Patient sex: M
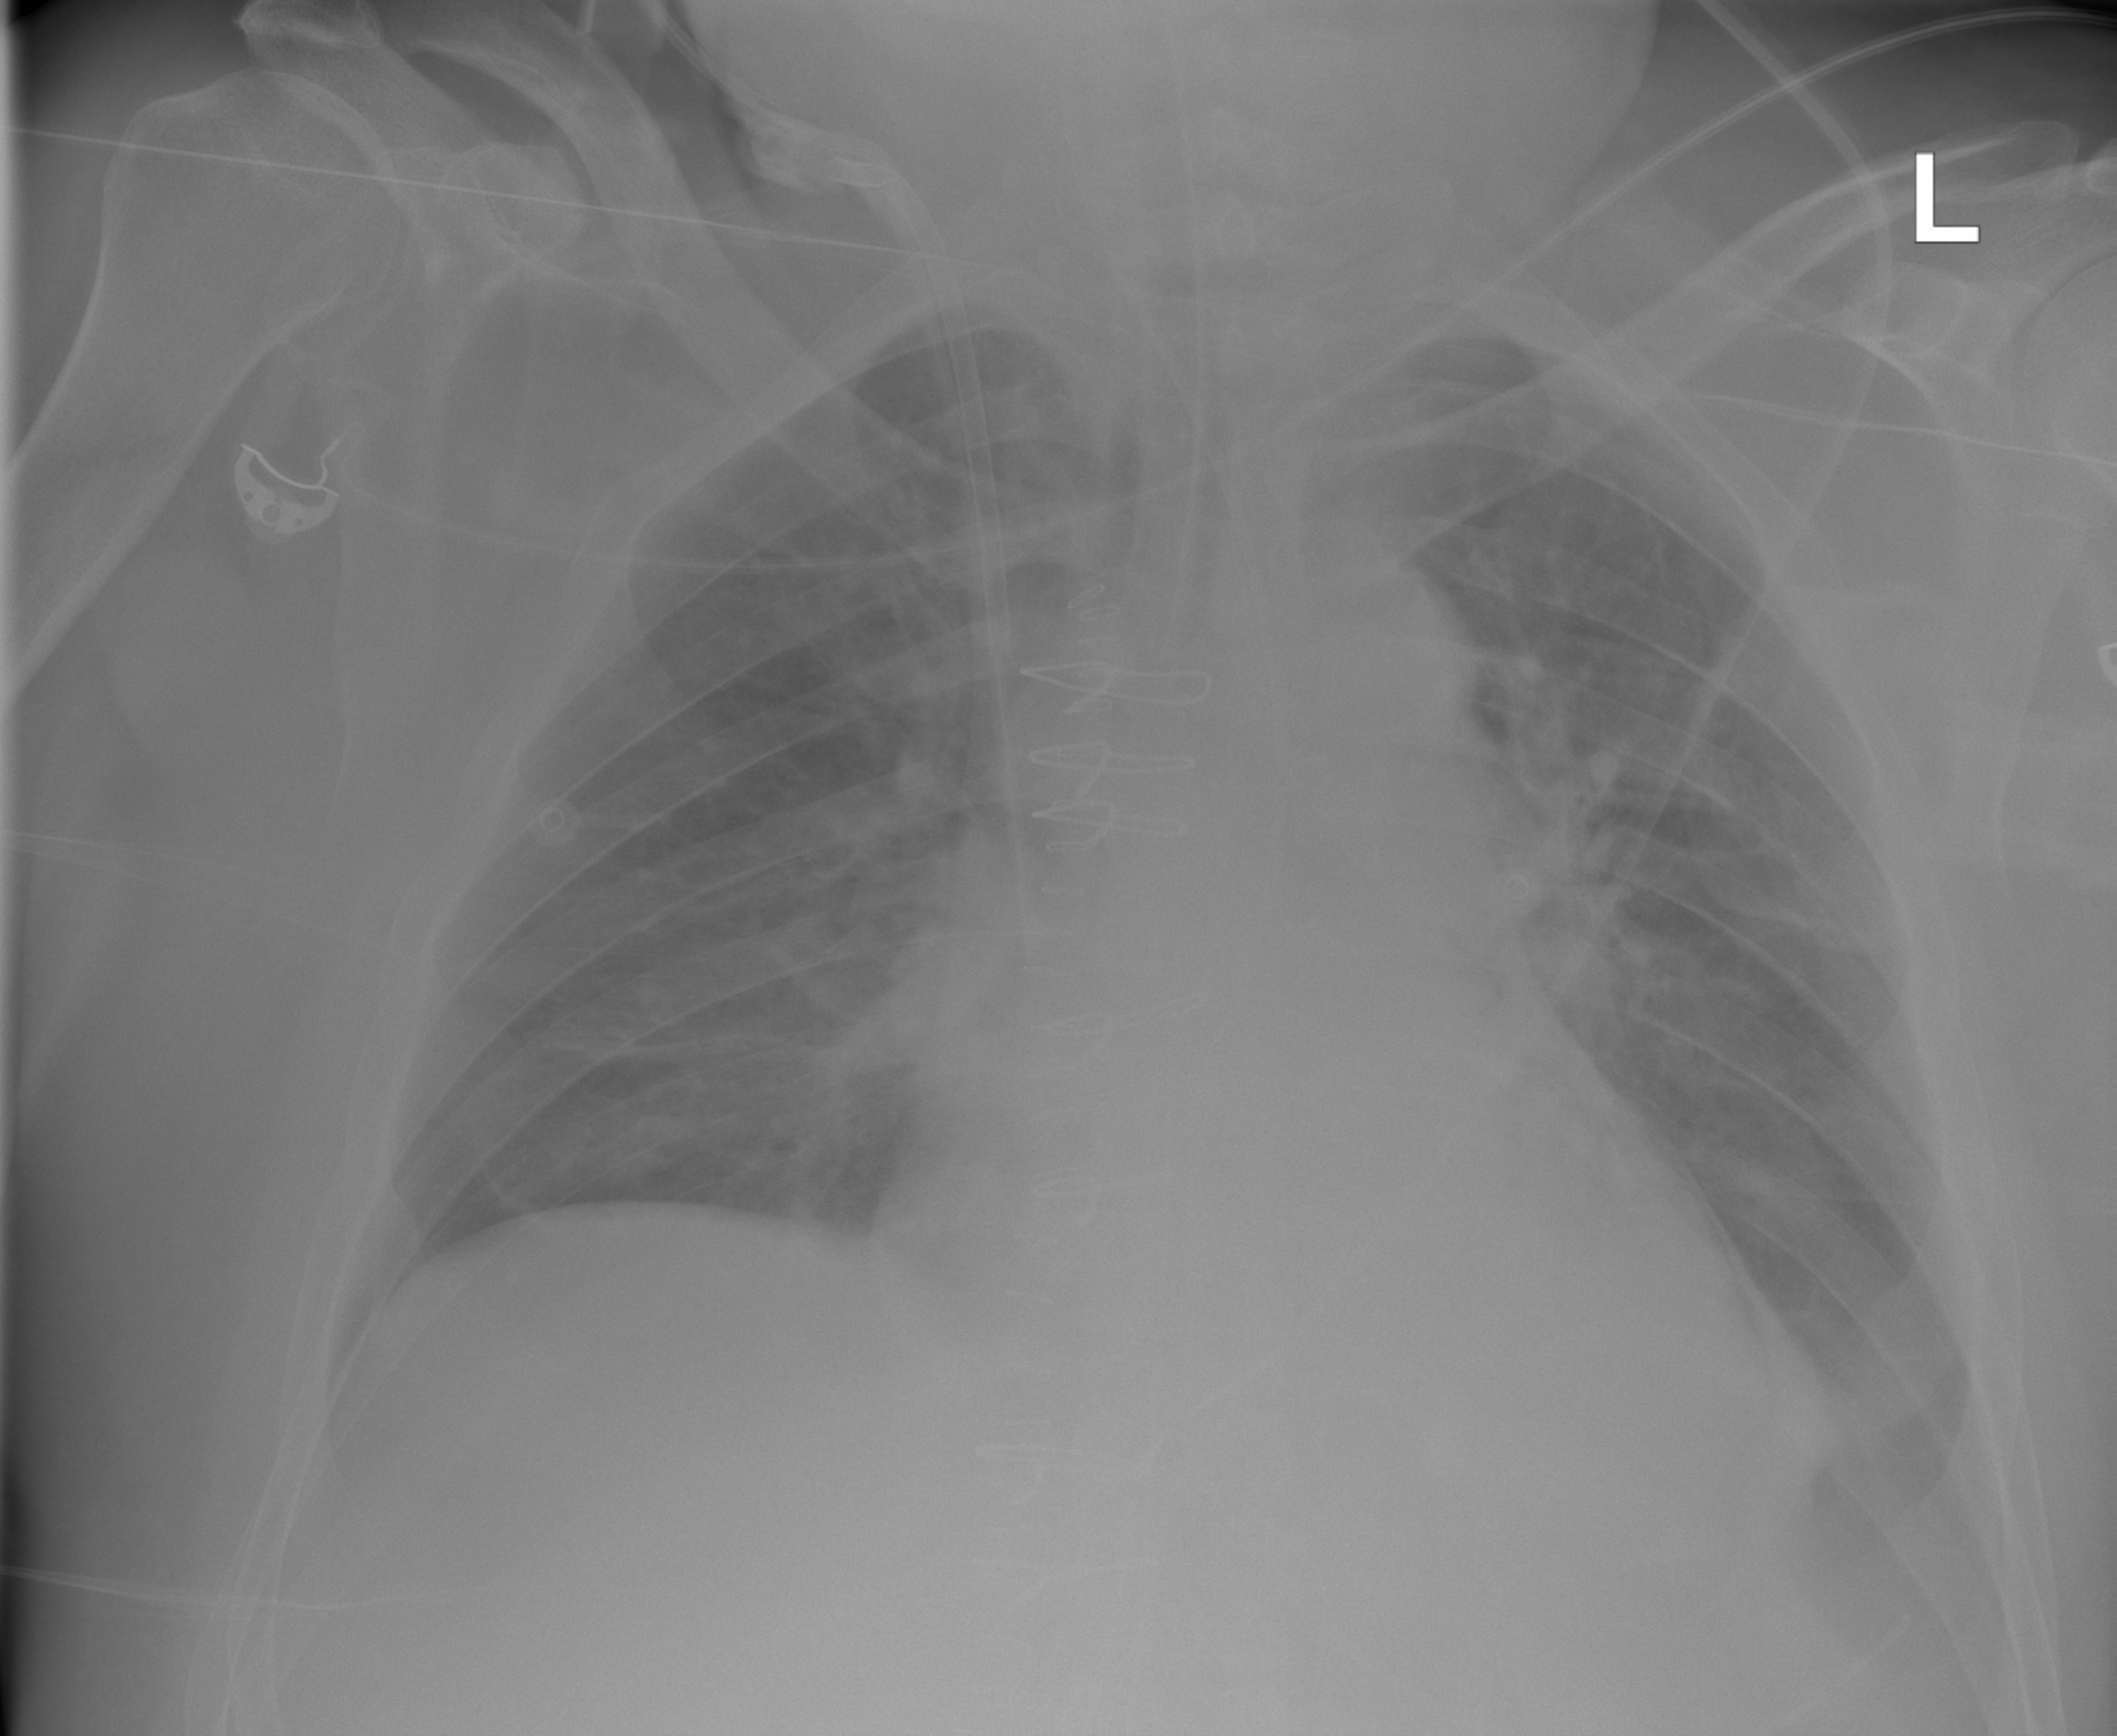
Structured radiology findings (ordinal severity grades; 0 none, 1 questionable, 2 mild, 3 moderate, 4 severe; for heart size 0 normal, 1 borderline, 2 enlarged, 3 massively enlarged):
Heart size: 1
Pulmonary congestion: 0
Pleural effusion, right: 0
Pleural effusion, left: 2
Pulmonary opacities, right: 0
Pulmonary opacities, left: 0
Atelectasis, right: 0
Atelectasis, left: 2